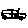
Label: car